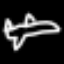
Label: airplane